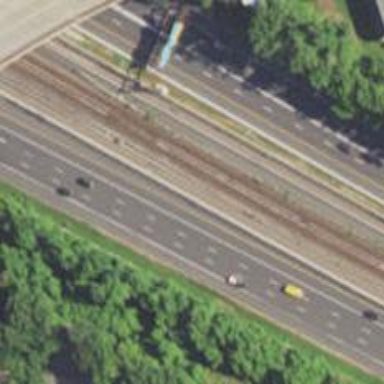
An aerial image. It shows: Asphalt motorway.